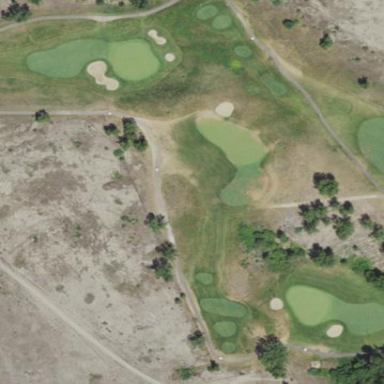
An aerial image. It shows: Rough grassy area used for golf.